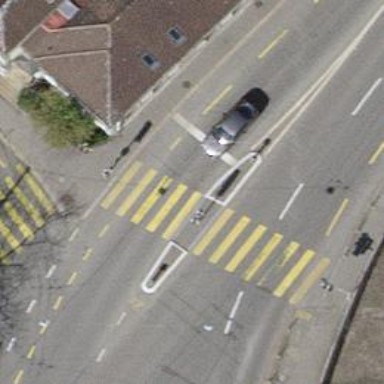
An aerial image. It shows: Crossing with traffic signals.